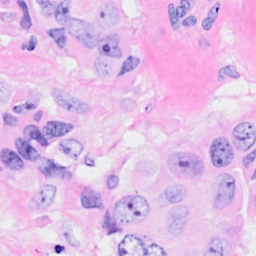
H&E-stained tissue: Breast